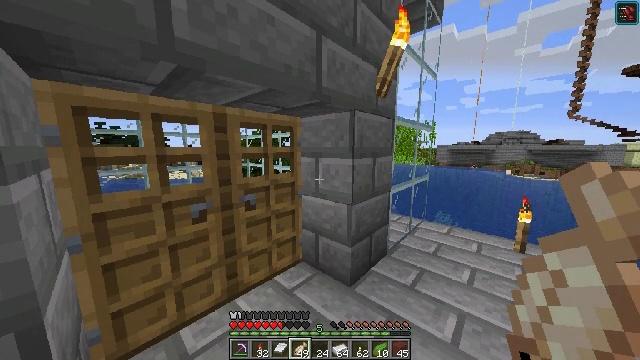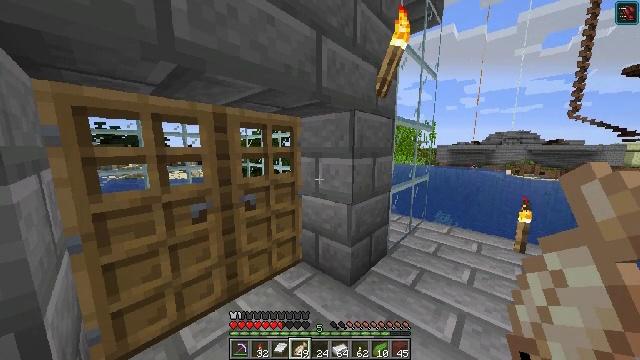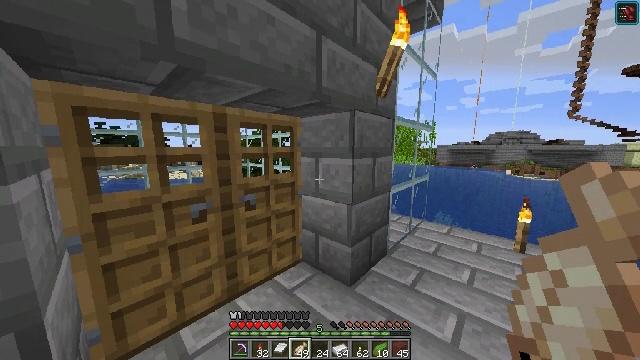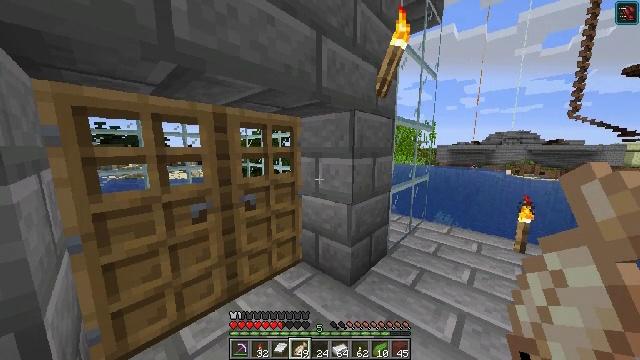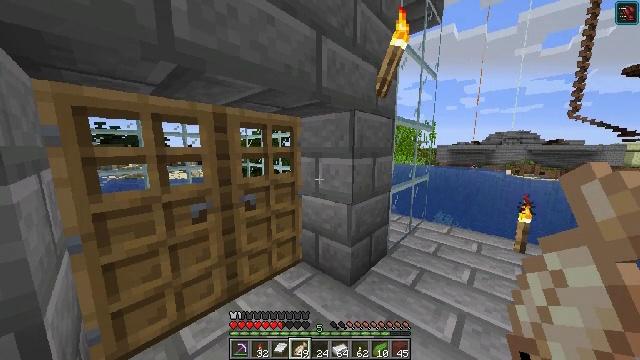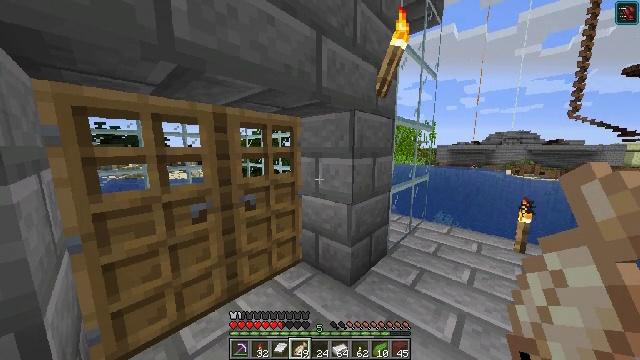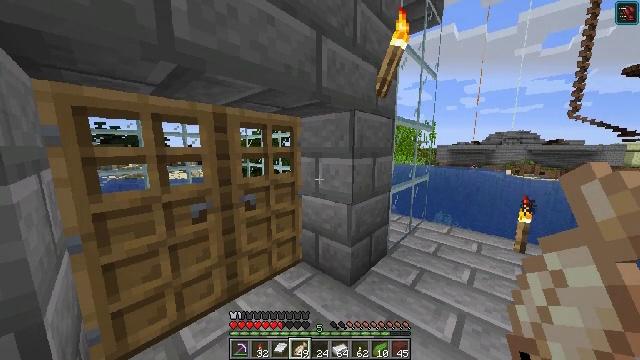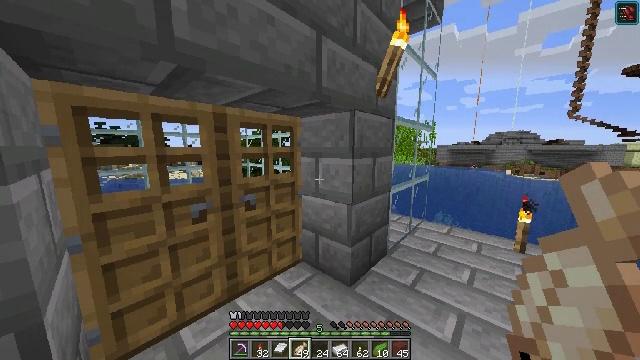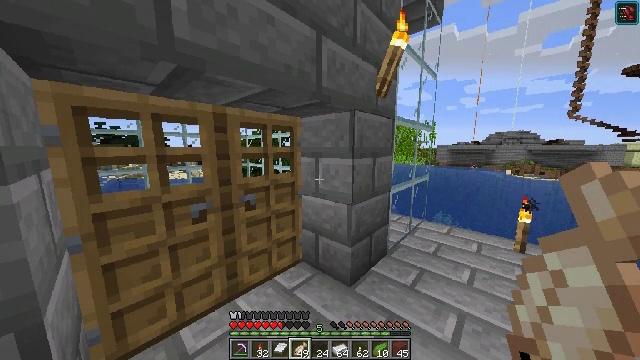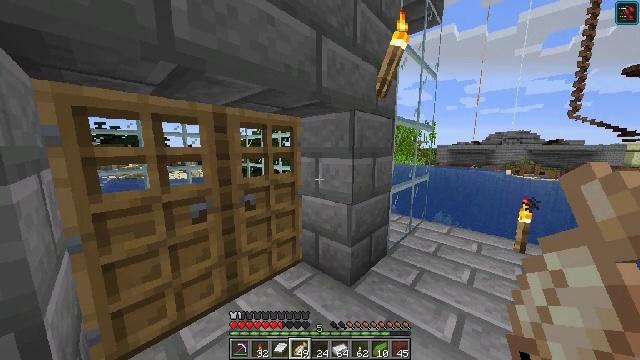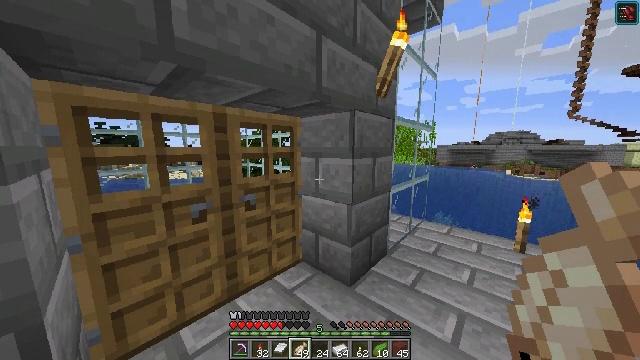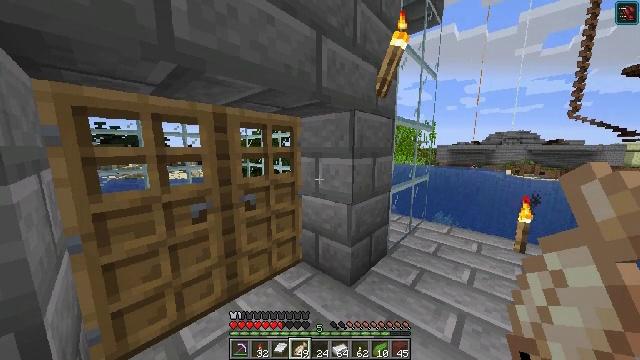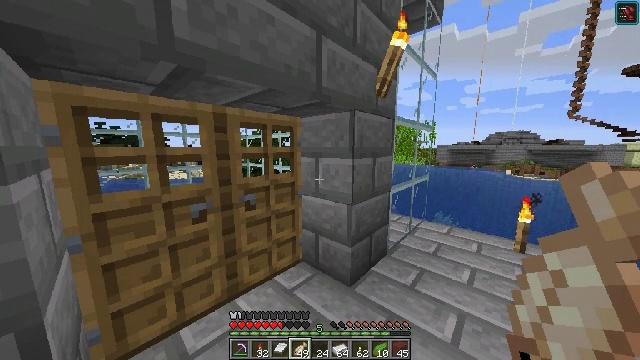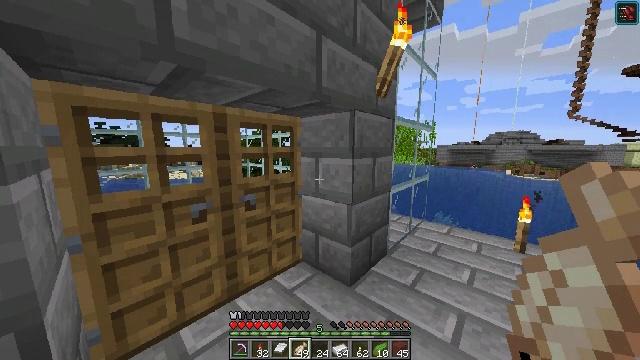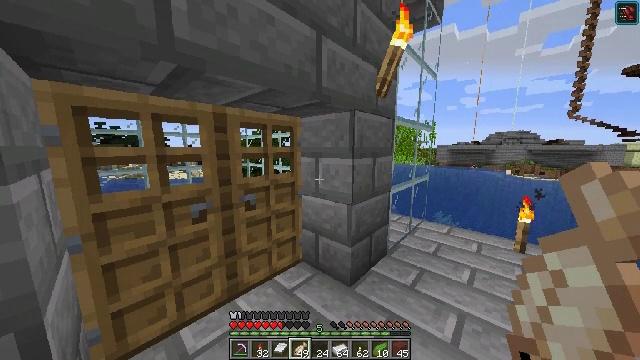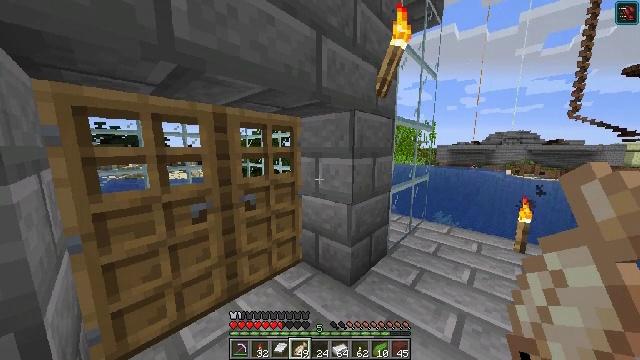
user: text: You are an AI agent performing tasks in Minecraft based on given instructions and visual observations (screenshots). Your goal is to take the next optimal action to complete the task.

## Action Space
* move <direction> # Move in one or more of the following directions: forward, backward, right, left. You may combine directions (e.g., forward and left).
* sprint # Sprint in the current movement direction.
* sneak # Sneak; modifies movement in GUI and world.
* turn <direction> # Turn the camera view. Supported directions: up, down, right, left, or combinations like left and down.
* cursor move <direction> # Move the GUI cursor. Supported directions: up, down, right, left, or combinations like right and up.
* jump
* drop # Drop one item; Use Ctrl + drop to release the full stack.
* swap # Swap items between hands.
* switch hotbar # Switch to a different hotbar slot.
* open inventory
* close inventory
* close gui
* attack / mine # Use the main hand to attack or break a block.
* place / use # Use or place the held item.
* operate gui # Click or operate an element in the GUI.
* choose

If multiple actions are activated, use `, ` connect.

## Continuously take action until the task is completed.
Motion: motion action
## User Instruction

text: Use the crafting table to make iron nugget from iron ingot.
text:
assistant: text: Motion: no_op
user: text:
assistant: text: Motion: no_op
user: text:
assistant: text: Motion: no_op
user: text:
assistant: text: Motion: no_op
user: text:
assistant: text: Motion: no_op
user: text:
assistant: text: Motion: no_op
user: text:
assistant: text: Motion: no_op
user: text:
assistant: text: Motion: no_op
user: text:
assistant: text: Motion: no_op
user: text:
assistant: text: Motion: no_op
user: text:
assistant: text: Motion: no_op
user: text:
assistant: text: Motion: no_op
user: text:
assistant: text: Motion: no_op
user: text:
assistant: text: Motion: no_op
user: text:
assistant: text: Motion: no_op
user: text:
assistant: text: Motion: no_op
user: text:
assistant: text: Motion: no_op
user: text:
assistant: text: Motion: no_op
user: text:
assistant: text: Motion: no_op
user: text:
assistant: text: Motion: no_op
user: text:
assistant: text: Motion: no_op
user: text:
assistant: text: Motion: no_op
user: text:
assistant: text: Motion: no_op
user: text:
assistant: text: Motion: no_op
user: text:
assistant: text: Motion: no_op
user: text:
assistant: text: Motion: no_op
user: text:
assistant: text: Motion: no_op
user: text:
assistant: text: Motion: no_op
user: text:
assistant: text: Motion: no_op
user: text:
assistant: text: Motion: no_op